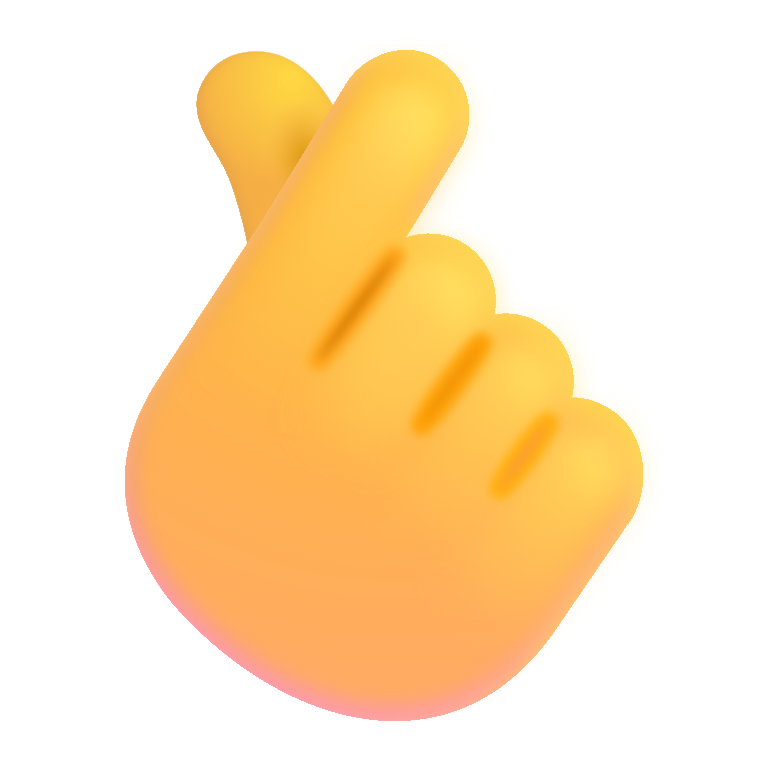
hand with index finger and thumb crossed color default